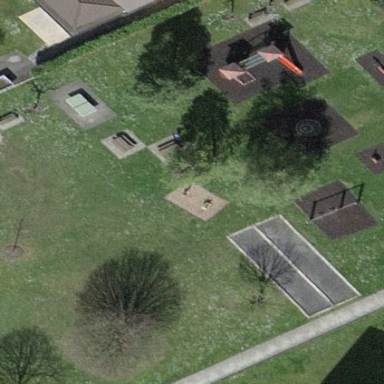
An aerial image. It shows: Lovely park for leisure and relaxation.